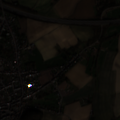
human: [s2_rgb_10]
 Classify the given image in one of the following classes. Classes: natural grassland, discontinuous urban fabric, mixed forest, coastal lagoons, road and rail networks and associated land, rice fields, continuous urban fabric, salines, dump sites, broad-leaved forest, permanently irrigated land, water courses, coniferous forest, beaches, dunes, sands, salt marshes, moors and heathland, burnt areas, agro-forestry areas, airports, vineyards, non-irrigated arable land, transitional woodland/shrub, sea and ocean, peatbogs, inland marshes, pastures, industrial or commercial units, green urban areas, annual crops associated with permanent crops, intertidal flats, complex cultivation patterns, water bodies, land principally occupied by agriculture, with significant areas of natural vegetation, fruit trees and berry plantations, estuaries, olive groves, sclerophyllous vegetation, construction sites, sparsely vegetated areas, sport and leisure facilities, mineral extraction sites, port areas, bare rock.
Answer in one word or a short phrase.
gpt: discontinuous urban fabric, non-irrigated arable land, complex cultivation patterns, broad-leaved forest